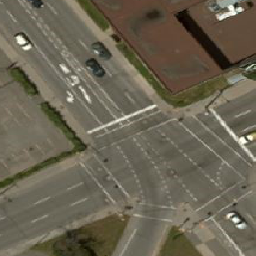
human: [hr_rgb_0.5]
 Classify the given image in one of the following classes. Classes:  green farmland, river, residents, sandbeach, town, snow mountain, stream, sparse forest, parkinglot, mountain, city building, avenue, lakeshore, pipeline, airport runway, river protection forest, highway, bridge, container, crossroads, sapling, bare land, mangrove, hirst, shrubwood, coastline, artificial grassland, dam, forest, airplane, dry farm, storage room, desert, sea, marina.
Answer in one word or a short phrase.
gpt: crossroads